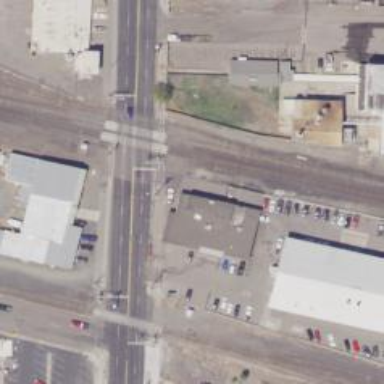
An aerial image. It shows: Railway crossing.